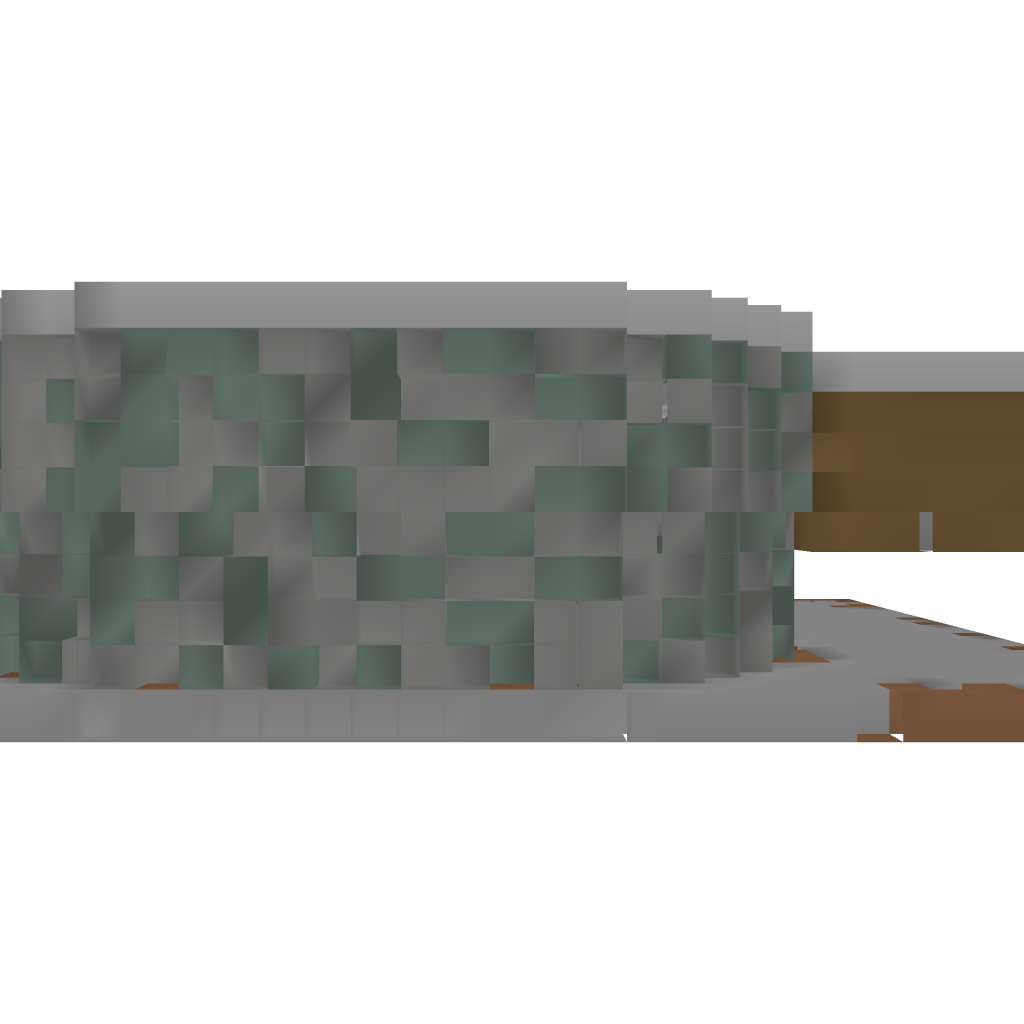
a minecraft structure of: Plain Arena